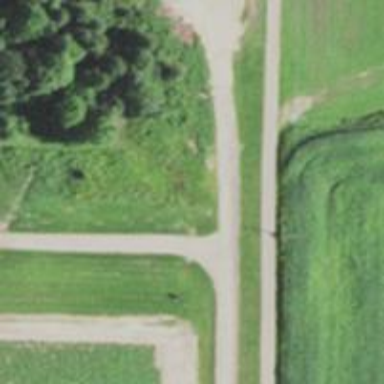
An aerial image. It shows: Driveway leading to service road.